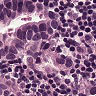
Metastatic tissue present: yes